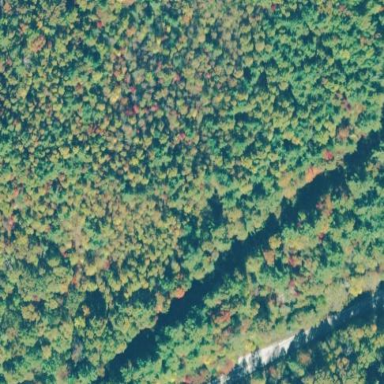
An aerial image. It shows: Mixed woodland area with variety of leaf types and cycles.